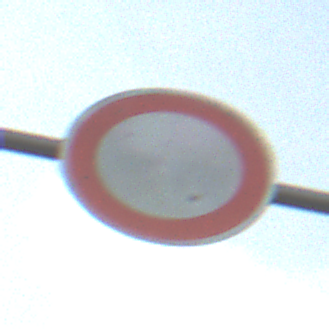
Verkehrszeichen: VerbotFahrzeugeAllerArt
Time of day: SunriseSunset
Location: Outdoor (RoadRail)
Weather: PartlyCloudy
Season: NotSpecified
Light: Natural